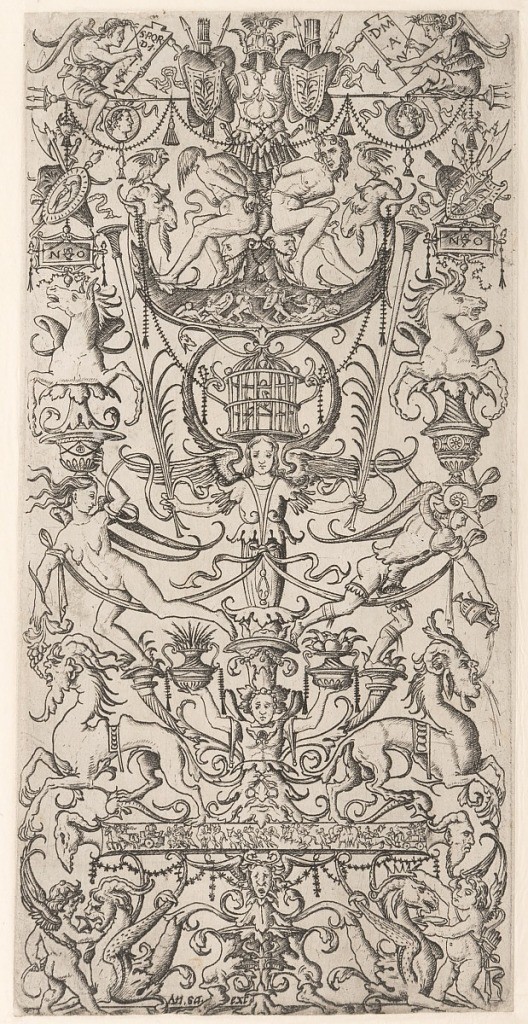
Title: Ornament Panel with Bird Cage
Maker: Nicoletto da Modena, Italian, active 1500 – 1522
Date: ca. 1507
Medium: Engraving on off-white laid paper
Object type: Print
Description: A vertical ornamental motif, bilaterally divided, shows a winged figure, holding trumpets and palm leaves, and supporting a bird cage. Upper level, two seated figures write on tablets that read S.P.Q.R. (The Roman Senate and People) and D.M.A.N.  Two bound captives sit beneath a military trophy. In the center of the panel, a winged figure supporting a birdcage holds trumpets and palm leaves, symbols of victory. At the top, two seated Roman senate and people. Two bound captives sit beneath a military trophy and above a small ornamental battle scene.